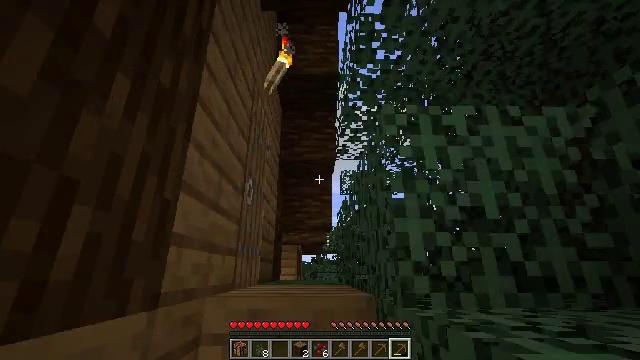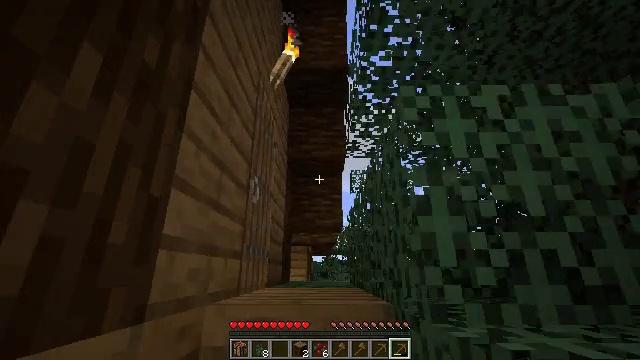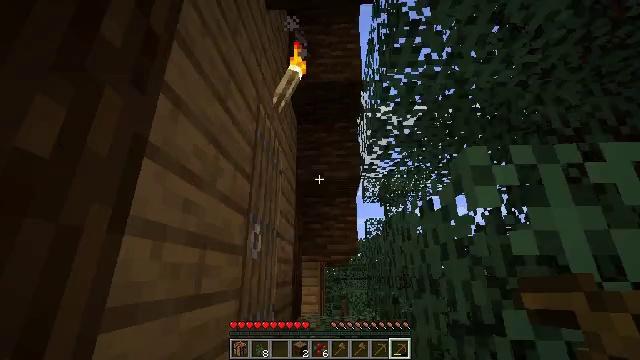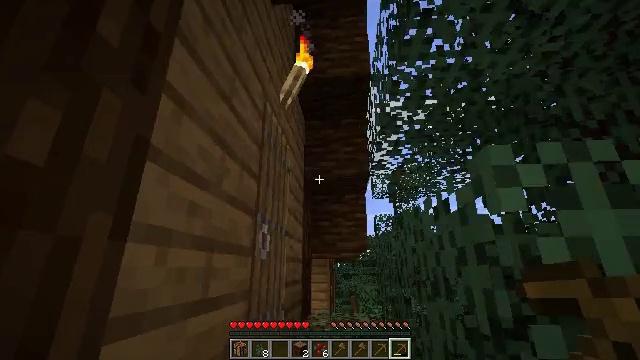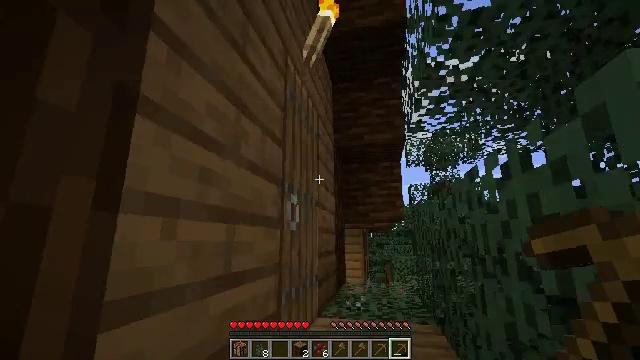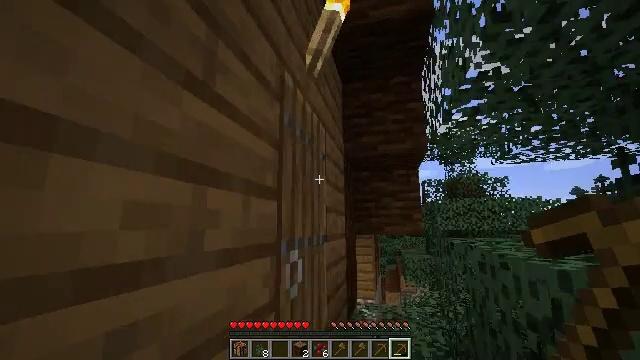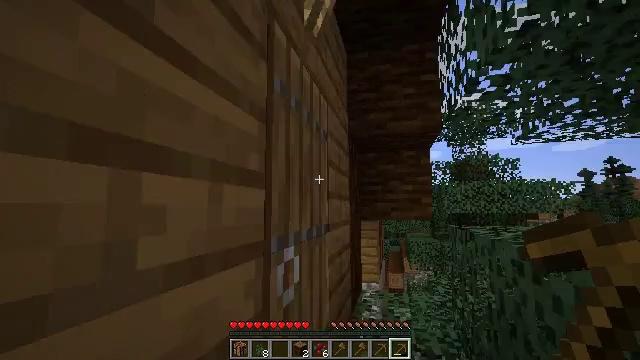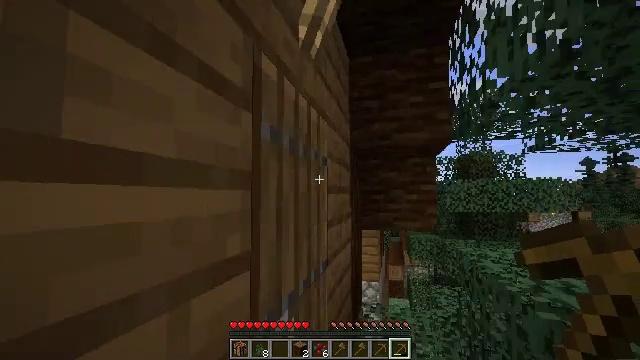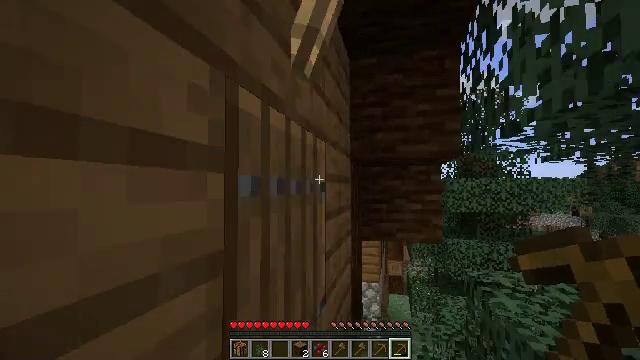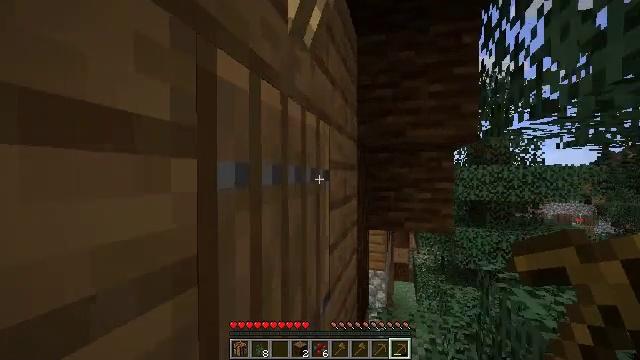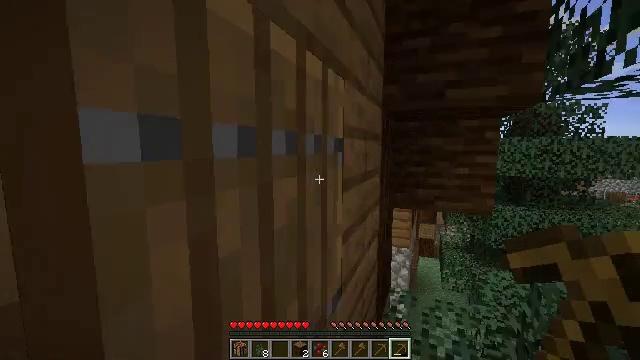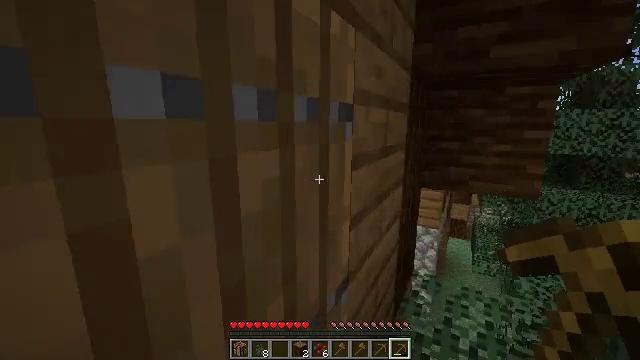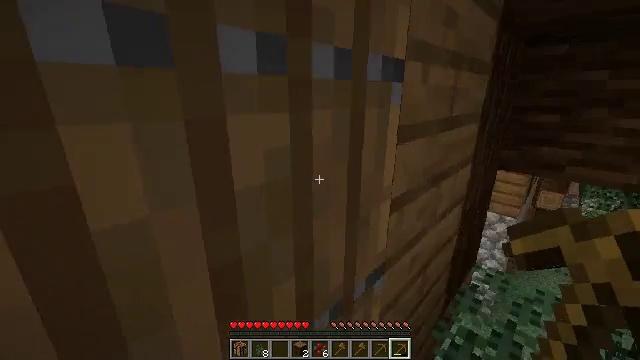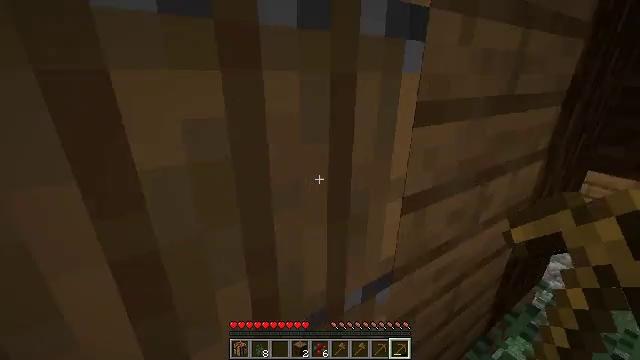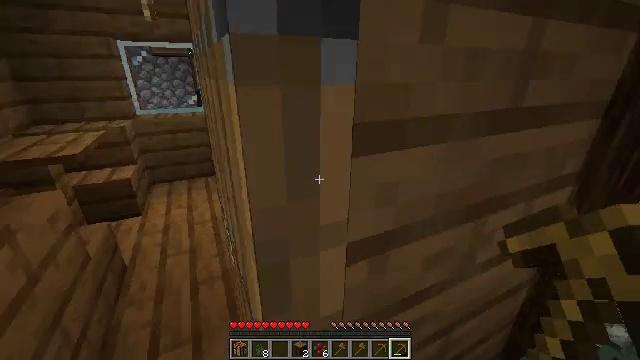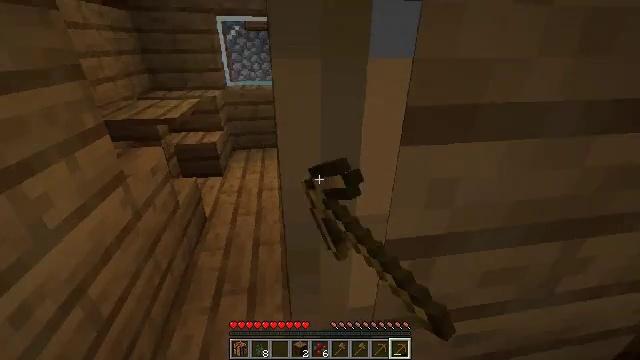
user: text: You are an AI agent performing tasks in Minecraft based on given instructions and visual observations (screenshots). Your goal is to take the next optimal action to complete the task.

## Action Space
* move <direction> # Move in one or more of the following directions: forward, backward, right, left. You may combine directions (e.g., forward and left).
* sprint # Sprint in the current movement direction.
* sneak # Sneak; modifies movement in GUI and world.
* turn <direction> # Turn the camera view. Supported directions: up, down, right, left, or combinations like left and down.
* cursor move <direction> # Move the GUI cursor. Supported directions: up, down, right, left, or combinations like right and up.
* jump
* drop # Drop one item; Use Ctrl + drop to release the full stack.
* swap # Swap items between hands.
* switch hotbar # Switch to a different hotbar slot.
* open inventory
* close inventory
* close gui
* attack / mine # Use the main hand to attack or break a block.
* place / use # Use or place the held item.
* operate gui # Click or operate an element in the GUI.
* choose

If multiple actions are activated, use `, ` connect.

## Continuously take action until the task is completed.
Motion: motion action
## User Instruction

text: Destroy the spruce leaves to get sticks and saplings.
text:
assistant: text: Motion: move forward, turn left
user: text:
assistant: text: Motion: move forward, turn left
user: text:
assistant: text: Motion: move forward, turn left
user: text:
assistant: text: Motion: move forward, turn left and down
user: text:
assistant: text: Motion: move forward, turn left and down
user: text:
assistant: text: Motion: move forward, turn down
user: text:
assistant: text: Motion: move forward, turn down
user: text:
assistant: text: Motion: move forward, turn down
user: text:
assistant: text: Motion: move forward, turn left and down
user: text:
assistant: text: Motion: move forward and move right, turn left and down
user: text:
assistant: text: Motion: move forward and move right, turn left and down
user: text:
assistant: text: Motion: move forward and move right, turn left and down
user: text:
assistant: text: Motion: move forward and move right, turn left and down
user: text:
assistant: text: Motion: turn left, use / place
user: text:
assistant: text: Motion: turn left and down, use / place
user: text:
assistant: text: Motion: turn left and down, use / place
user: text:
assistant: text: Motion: turn left and down
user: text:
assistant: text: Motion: turn left
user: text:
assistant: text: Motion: no_op
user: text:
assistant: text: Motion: no_op
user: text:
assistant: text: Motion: no_op
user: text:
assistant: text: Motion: turn right
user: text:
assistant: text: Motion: turn right
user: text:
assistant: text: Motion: turn right
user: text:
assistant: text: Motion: turn right and down
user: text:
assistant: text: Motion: turn right
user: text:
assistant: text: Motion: no_op
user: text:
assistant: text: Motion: turn left
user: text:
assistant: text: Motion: turn left and up
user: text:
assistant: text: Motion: turn left and up